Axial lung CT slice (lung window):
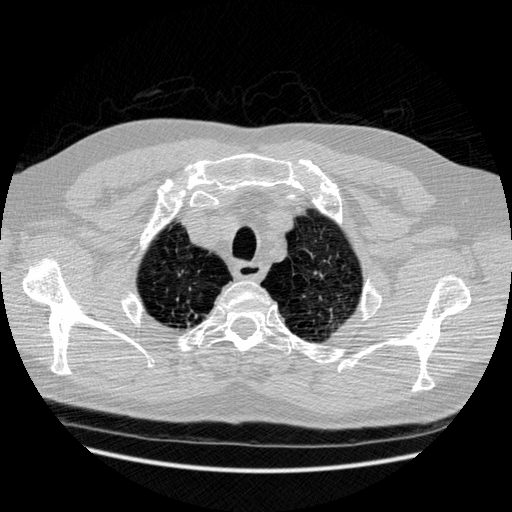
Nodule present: no